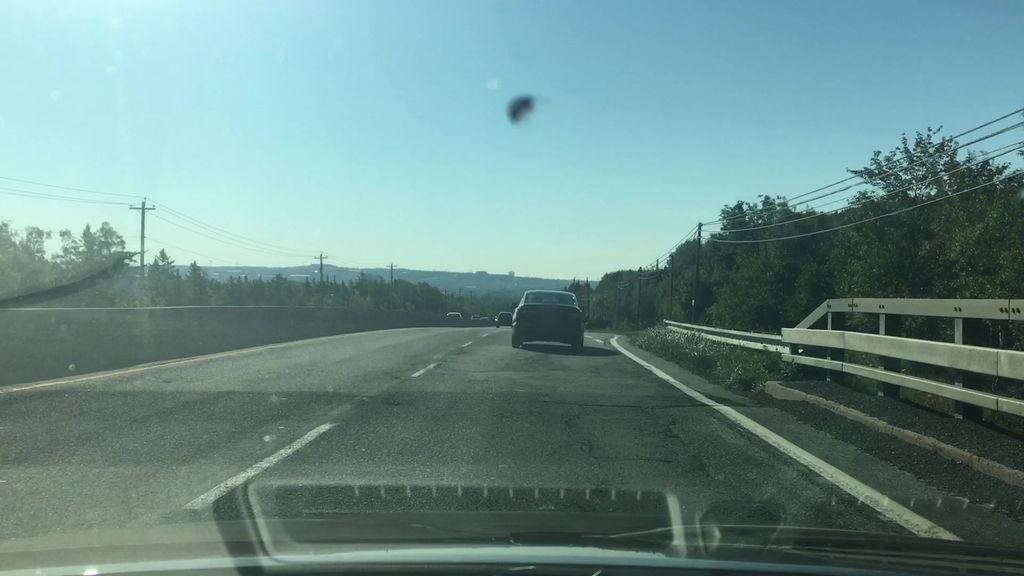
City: halifax